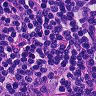
Metastatic tissue present: no